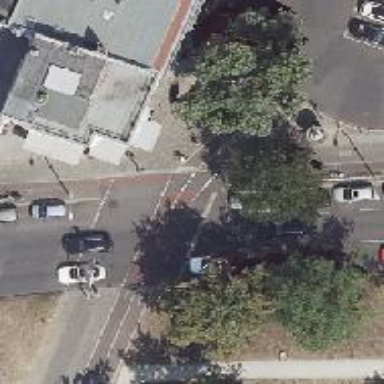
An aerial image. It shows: Cycleway.